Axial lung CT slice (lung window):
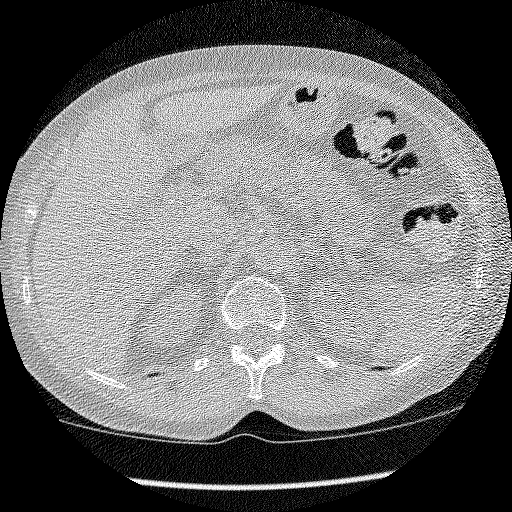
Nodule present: no